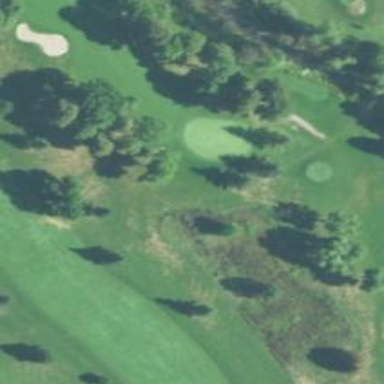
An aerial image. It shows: View of golf hole.